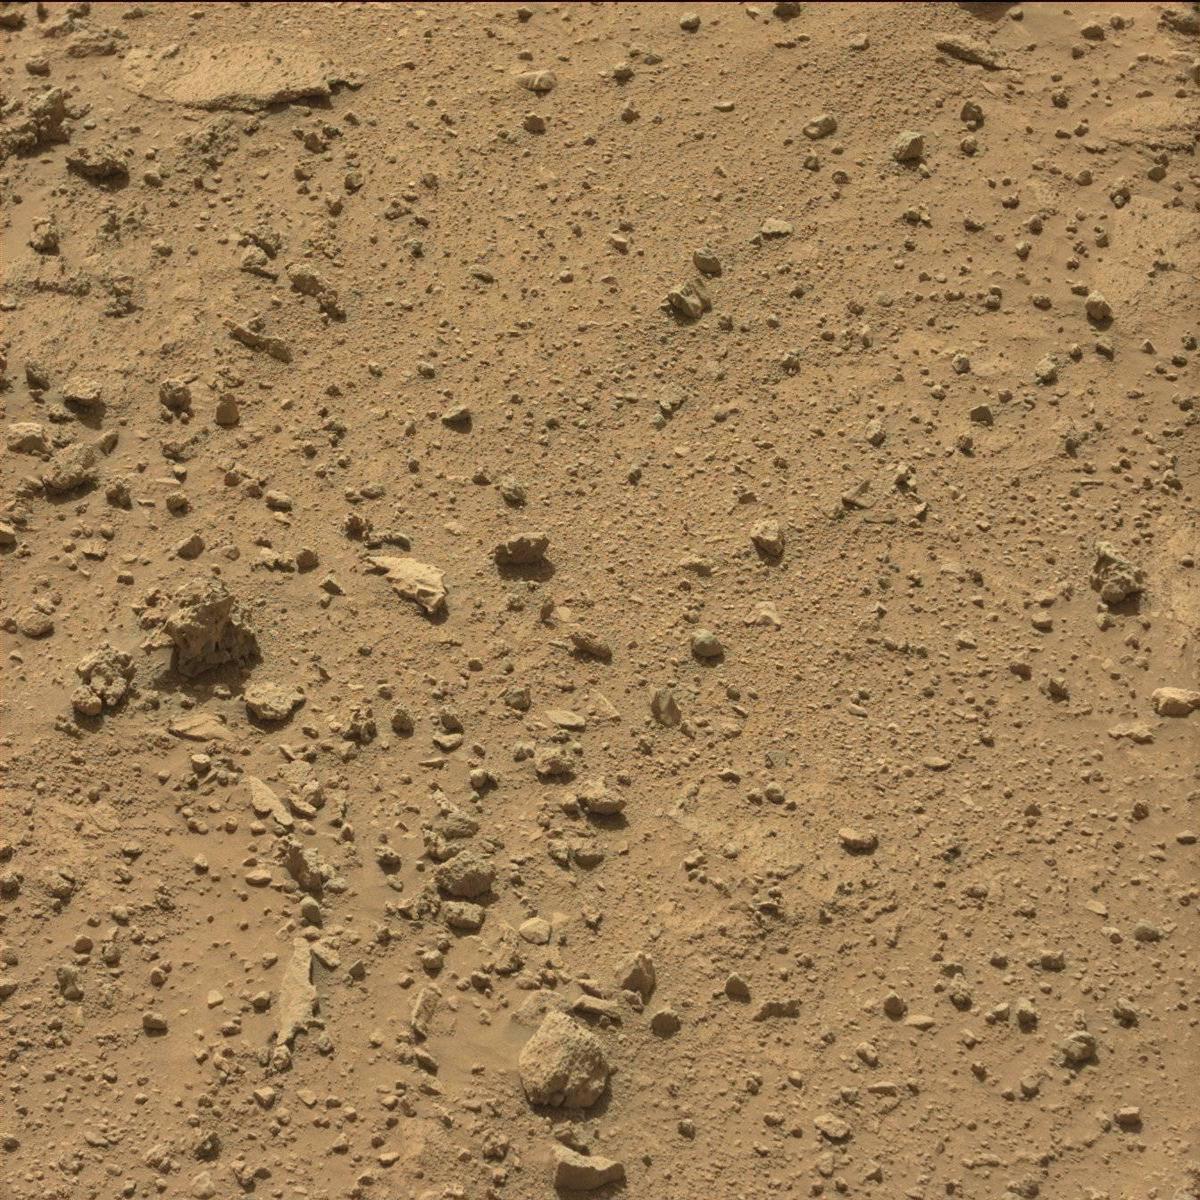
Terrain classes present: Bedrock, Rock, Sand / Soil